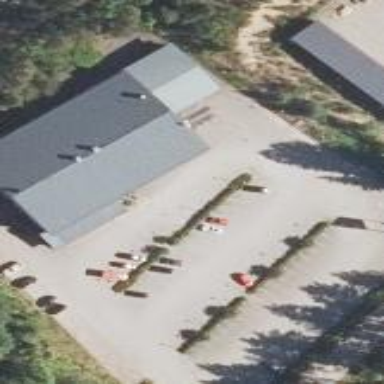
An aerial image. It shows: Parking area.